Question: I have the following problem:

the speech bubble should always point on the eye, regardless of the browser window size.
<URL>
So far I have the following code:
'''
<div class="container1">
<div class="container2">
<button class="eye"></button>
<div class="speech-bubble">View</div>
</div>
</div>
'''
where
'''
.container1 {
text-align: center;
display: -webkit-box;
display: -webkit-flex;
width: 100%; }
.container1 > .container2 {
-webkit-box-flex: 1;
-webkit-flex: 1;}
.speech-bubble {
position: absolute;}
'''
But this does not work and produces the above output.
What can I do to make it work? Please no jQuery solutions, since I use Angular.
: If you omit the 'text-align: center', the code will achieve the desired effect. But not quite: I want to have the buttons centered! And still have the mentioned effect! How would I do that?
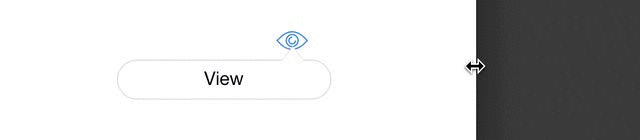
Answer: Managed to do it without much hackiness.
Change '.container2' to
'''
.container1 > .container2 {
margin: 0 auto;
}
'''
see <URL>.